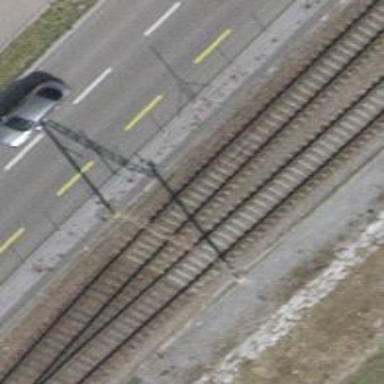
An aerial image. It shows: Single-track electrified railway with contact line.